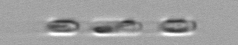
Label: Skeletonema